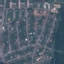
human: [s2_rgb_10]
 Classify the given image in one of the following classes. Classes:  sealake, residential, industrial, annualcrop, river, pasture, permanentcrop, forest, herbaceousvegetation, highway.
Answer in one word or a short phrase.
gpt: Residential